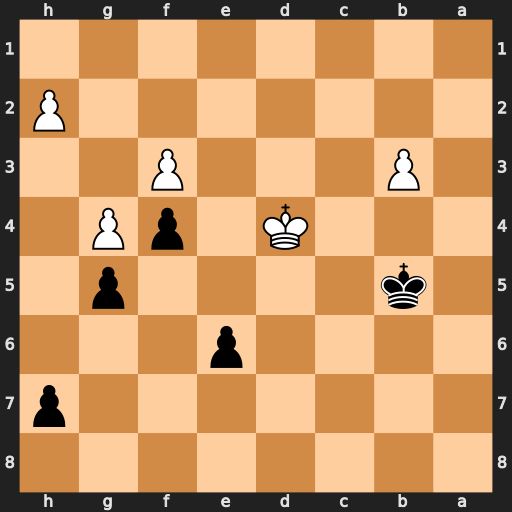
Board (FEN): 8/7p/4p3/1k4p1/3K1pP1/1P3P2/7P/8
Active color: b
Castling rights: -
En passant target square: -
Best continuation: Kb4 Ke5 Kxb3